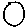
Label: circle